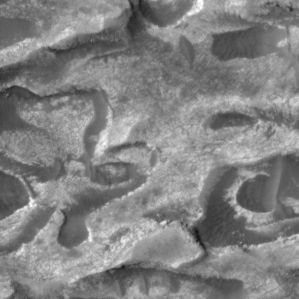
Label: non_frost